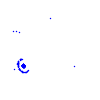
Particle: electron